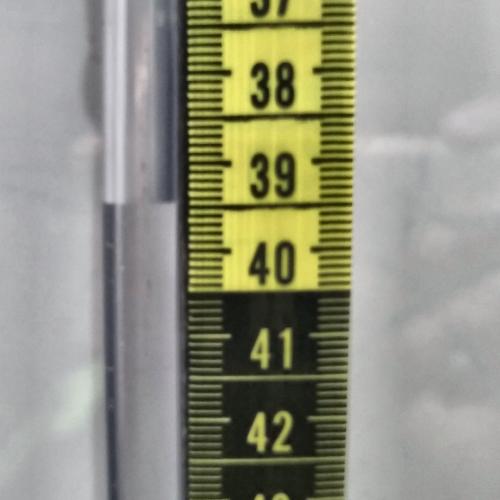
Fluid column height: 39.4 cm